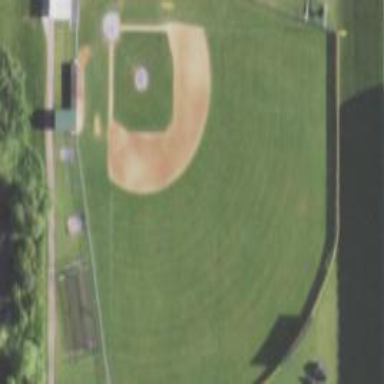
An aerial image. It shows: Baseball pitch for leisure land.